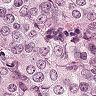
Metastatic tissue present: yes